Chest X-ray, PA view. Patient: 47 years old, sex F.
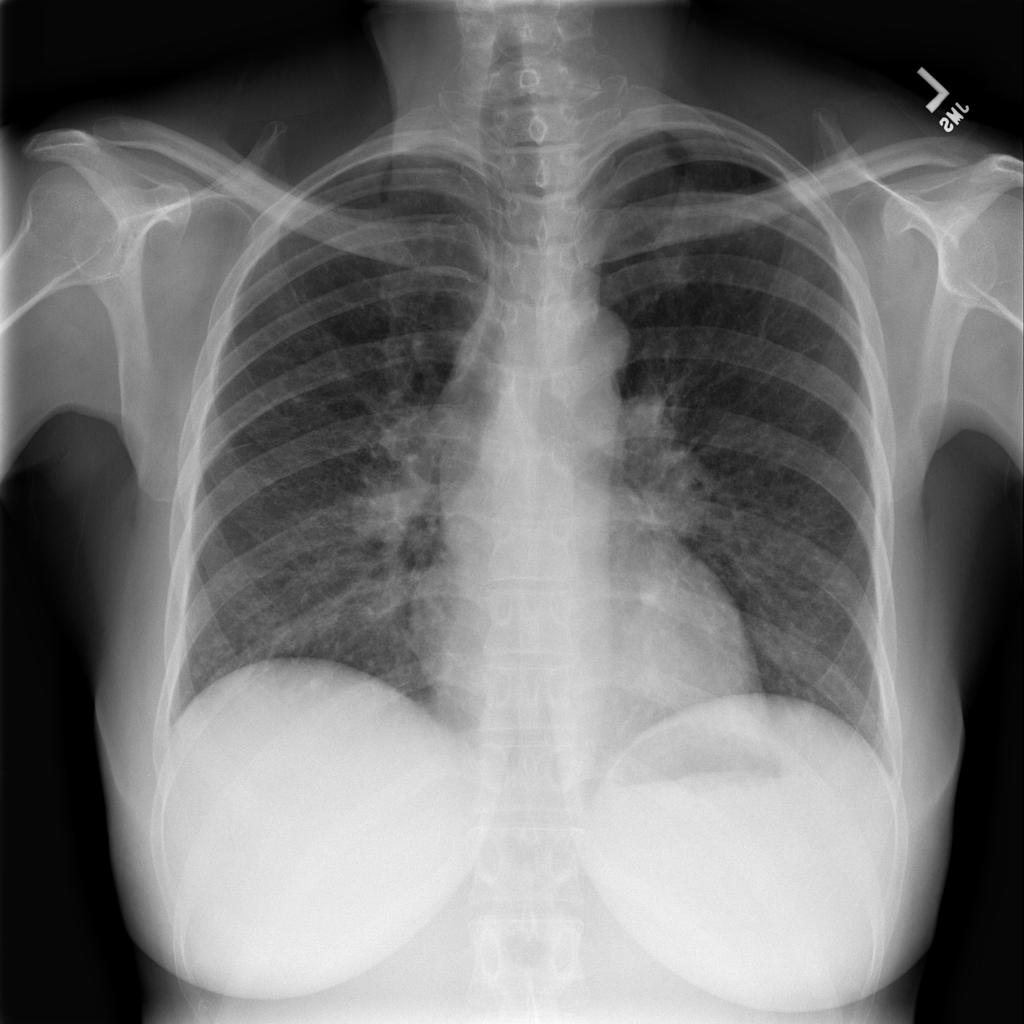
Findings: Fibrosis, Infiltration